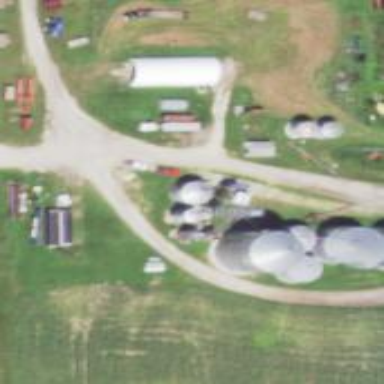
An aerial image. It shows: Silo.